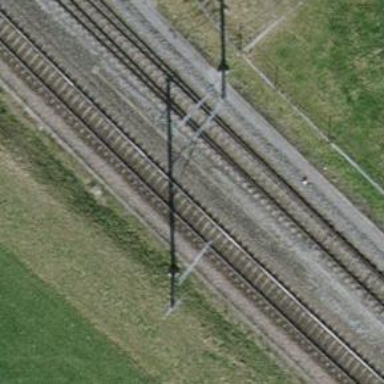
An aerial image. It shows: Single railway track with electrified contact line.